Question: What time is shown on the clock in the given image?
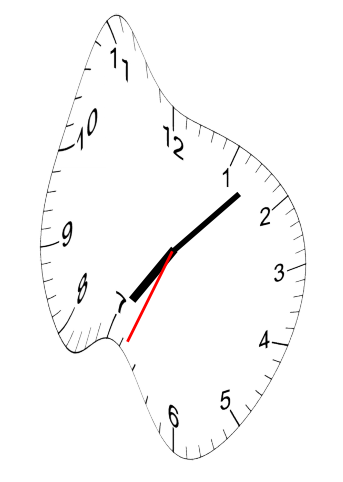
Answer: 07:07:34